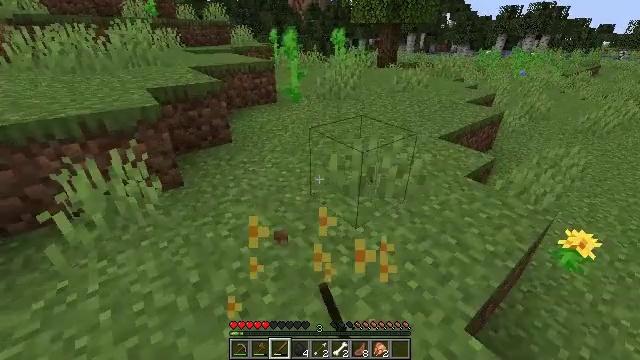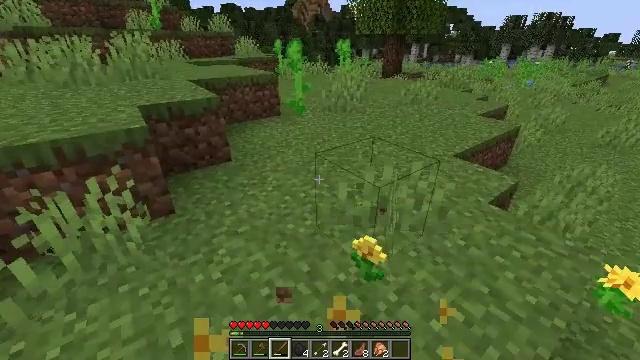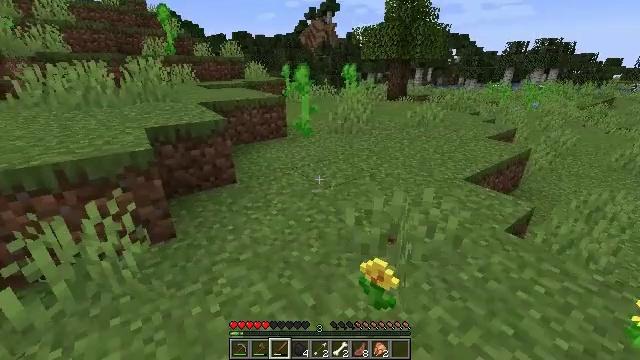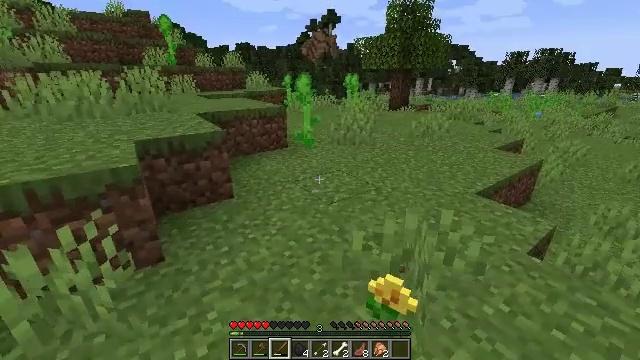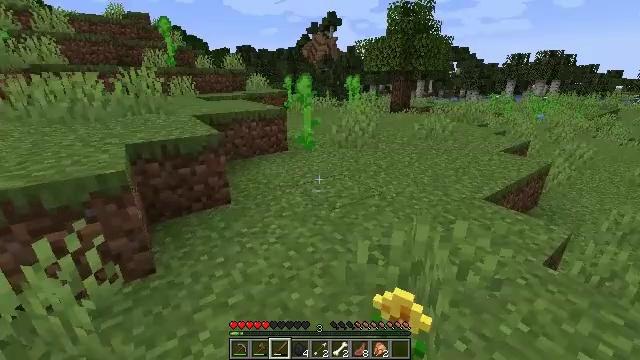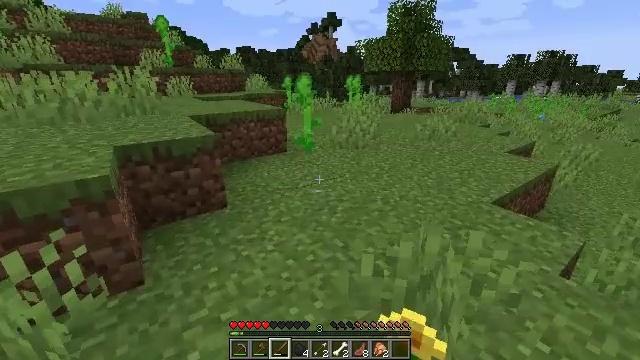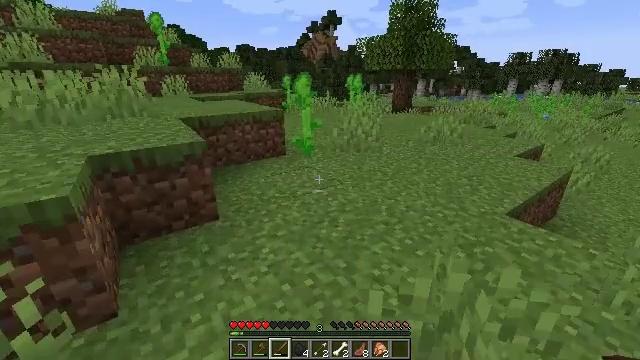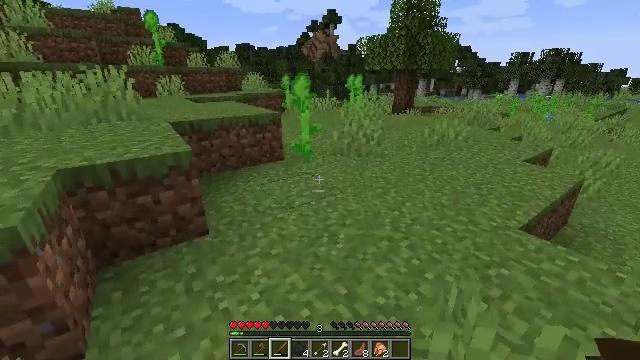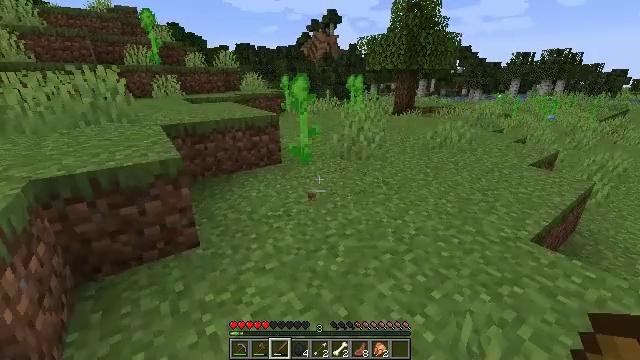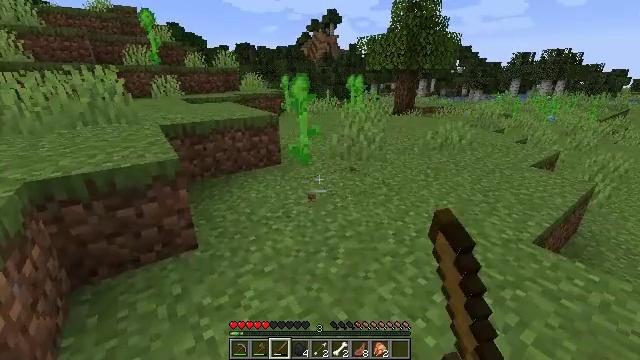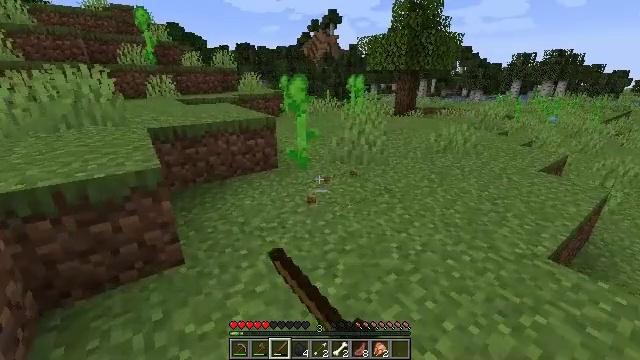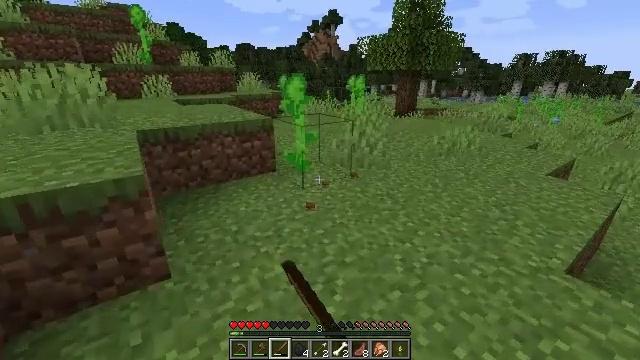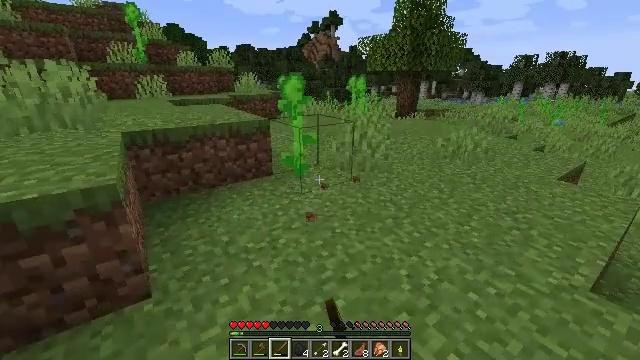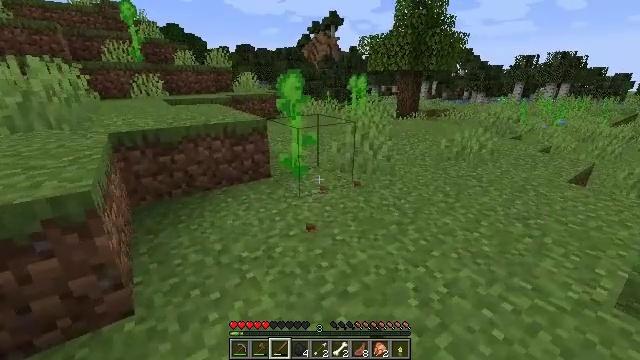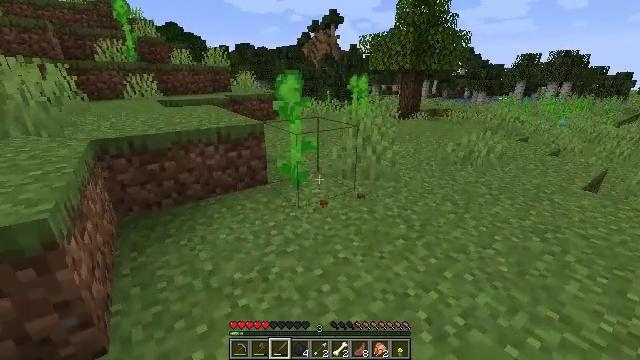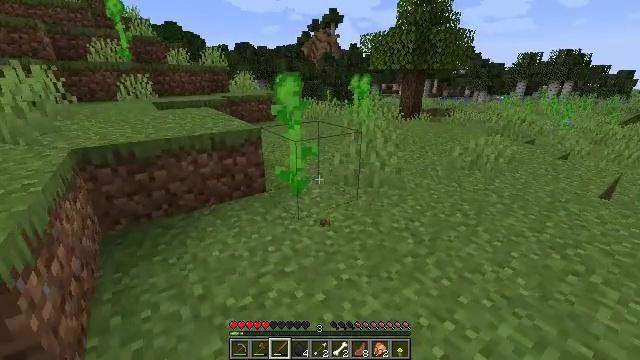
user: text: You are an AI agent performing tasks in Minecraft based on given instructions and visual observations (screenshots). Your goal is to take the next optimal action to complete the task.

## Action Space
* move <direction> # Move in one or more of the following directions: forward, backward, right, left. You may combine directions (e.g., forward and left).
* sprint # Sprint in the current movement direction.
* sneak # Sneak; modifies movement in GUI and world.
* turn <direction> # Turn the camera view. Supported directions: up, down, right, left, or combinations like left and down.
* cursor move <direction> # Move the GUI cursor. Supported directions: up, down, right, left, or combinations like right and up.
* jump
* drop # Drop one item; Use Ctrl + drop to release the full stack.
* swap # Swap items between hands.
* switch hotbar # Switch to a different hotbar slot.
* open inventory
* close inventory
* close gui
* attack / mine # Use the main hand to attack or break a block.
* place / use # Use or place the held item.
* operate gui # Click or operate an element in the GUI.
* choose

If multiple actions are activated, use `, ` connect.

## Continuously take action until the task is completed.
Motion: motion action
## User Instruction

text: Retrieve sunflower in your inventory.
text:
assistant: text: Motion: move forward, turn up
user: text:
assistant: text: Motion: move forward, turn left and up
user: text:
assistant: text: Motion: move forward, turn up
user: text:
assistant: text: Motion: move forward
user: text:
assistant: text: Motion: move forward
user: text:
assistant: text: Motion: move forward
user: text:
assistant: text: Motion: move forward
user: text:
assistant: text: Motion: move forward, attack / mine
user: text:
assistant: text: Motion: move forward, attack / mine
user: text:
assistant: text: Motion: move forward, attack / mine
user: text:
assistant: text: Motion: move forward
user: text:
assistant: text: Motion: move forward
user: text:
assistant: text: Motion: move forward
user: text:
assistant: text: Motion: move forward
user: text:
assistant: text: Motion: move forward
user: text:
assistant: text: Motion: move forward
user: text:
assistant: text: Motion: move forward
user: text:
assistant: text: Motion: move forward
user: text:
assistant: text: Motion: move forward
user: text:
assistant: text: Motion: move forward
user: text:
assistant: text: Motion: move forward
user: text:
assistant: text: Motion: move forward
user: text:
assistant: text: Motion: move forward
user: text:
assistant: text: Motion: move forward, attack / mine
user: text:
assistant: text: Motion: move forward, attack / mine
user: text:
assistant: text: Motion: move forward, attack / mine
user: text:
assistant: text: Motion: move forward
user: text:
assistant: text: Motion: move forward, turn right
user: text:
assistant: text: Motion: no_op